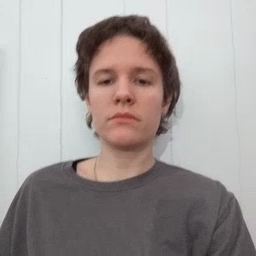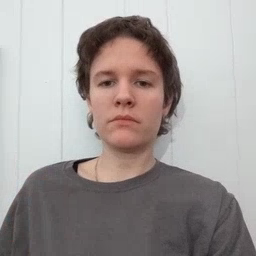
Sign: person